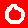
Digit: 0